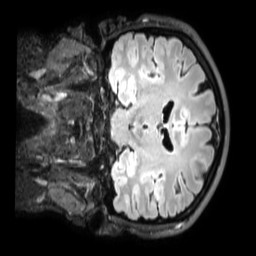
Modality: FLAIR
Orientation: coronal
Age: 33
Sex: male
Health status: healthy
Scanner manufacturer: philips
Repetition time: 4.8 s
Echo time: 0.2812 s